Question: I have a table of items with a checkmark disclosure button, and I want to create a second table based off which of those are checked. I know I'm supposed to use the method , but I have no clue how to implement it.
So let's say this is my code, where do I enter the method and how is it implemented?
'''
@implementation RootViewController
@synthesize detailViewController;
#pragma mark -
#pragma mark View lifecycle
- (void)viewDidLoad {
[self createFlowerData];
[super viewDidLoad];
}
/*
- (void)viewWillAppear:(BOOL)animated {
[super viewWillAppear:animated];
}
*/
/*
- (void)viewDidAppear:(BOOL)animated {
[super viewDidAppear:animated];
}
*/
/*
- (void)viewWillDisappear:(BOOL)animated {
[super viewWillDisappear:animated];
}
*/
/*
- (void)viewDidDisappear:(BOOL)animated {
[super viewDidDisappear:animated];
}
*/
// Ensure that the view controller supports rotation and that the split view can therefore show in both portrait and landscape.
- (BOOL)shouldAutorotateToInterfaceOrientation:(UIInterfaceOrientation)interfaceOrientation {
return YES;
}
#pragma mark -
#pragma mark Size for popover
// The size the view should be when presented in a popover.
- (CGSize)contentSizeForViewInPopoverView {
return CGSizeMake(320.0, 600.0);
}
#pragma mark -
#pragma mark Table view data source
- (NSInteger)numberOfSectionsInTableView:(UITableView *)aTableView {
// Return the number of sections.
return [flowerSections count];
}
- (NSInteger)tableView:(UITableView *)aTableView numberOfRowsInSection:(NSInteger)section {
// Return the number of rows in the section.
return [[flowerData objectAtIndex:section] count];
}
- (UITableViewCell *)tableView:(UITableView *)tableView cellForRowAtIndexPath:(NSIndexPath *)indexPath {
static NSString *CellIdentifier = @"CellIdentifier";
// Dequeue or create a cell of the appropriate type.
UITableViewCell *cell = [tableView dequeueReusableCellWithIdentifier:CellIdentifier];
if (cell == nil) {
cell = [[[UITableViewCell alloc] initWithStyle:UITableViewCellStyleDefault reuseIdentifier:CellIdentifier] autorelease];
cell.accessoryType = UITableViewCellAccessoryCheckmark;
}
// Configure the cell.
[[cell textLabel] setText:[[[flowerData objectAtIndex:indexPath.section] objectAtIndex: indexPath.row] objectForKey:@"name"]];
[[cell imageView] setImage:[UIImage imageNamed:[[[flowerData objectAtIndex:indexPath.section] objectAtIndex: indexPath.row] objectForKey:@"picture"]]];
cell.accessoryType=UITableViewCellAccessoryDisclosureIndicator;
return cell;
}
- (NSString *)tableView:(UITableView *)tableView titleForHeaderInSection:(NSInteger)section {
return [flowerSections objectAtIndex:section];
}
- (void)createFlowerData {
NSMutableArray *redFlowers;
NSMutableArray *blueFlowers;
flowerSections=[[NSMutableArray alloc] initWithObjects:
@"Red Flowers",@"Blue Flowers",nil];
redFlowers=[[NSMutableArray alloc] init];
blueFlowers=[[NSMutableArray alloc] init];
[redFlowers addObject:[[NSMutableDictionary alloc]
initWithObjectsAndKeys:@"Poppy",@"name",
@"poppy.png",@"picture",
@"http://en.wikipedia.org/wiki/Poppy",@"url",nil]];
[redFlowers addObject:[[NSMutableDictionary alloc]
initWithObjectsAndKeys:@"Tulip",@"name",
@"tulip.png",@"picture",
@"http://en.wikipedia.org/wiki/Tulip",@"url",nil]];
[redFlowers addObject:[[NSMutableDictionary alloc]
initWithObjectsAndKeys:@"Gerbera",@"name",
@"gerbera.png",@"picture",
@"http://en.wikipedia.org/wiki/Gerbera",@"url",nil]];
[redFlowers addObject:[[NSMutableDictionary alloc]
initWithObjectsAndKeys:@"Peony",@"name",
@"peony.png",@"picture",
@"http://en.wikipedia.org/wiki/Peony",@"url",nil]];
[redFlowers addObject:[[NSMutableDictionary alloc]
initWithObjectsAndKeys:@"Rose",@"name",
@"rose.png",@"picture",
@"http://en.wikipedia.org/wiki/Rose",@"url",nil]];
[redFlowers addObject:[[NSMutableDictionary alloc]
initWithObjectsAndKeys:@"Hollyhock",@"name",
@"hollyhock.png",@"picture",
@"http://en.wikipedia.org/wiki/Hollyhock",
@"url",nil]];
[redFlowers addObject:[[NSMutableDictionary alloc]
initWithObjectsAndKeys:@"Straw Flower",@"name",
@"strawflower.png",@"picture",
@"http://en.wikipedia.org/wiki/Strawflower",
@"url",nil]];
[blueFlowers addObject:[[NSMutableDictionary alloc]
initWithObjectsAndKeys:@"Hyacinth",@"name",
@"hyacinth.png",@"picture",
@"http://en.wikipedia.org/wiki/Hyacinth_(flower)",
@"url",nil]];
[blueFlowers addObject:[[NSMutableDictionary alloc]
initWithObjectsAndKeys:@"Hydrangea",@"name",
@"hydrangea.png",@"picture",
@"http://en.wikipedia.org/wiki/Hydrangea",
@"url",nil]];
[blueFlowers addObject:[[NSMutableDictionary alloc]
initWithObjectsAndKeys:@"Sea Holly",@"name",
@"seaholly.png",@"picture",
@"http://en.wikipedia.org/wiki/Sea_holly",
@"url",nil]];
[blueFlowers addObject:[[NSMutableDictionary alloc]
initWithObjectsAndKeys:@"Grape Hyacinth",@"name",
@"grapehyacinth.png",@"picture",
@"http://en.wikipedia.org/wiki/Grape_hyacinth",
@"url",nil]];
[blueFlowers addObject:[[NSMutableDictionary alloc]
initWithObjectsAndKeys:@"Phlox",@"name",
@"phlox.png",@"picture",
@"http://en.wikipedia.org/wiki/Phlox",@"url",nil]];
[blueFlowers addObject:[[NSMutableDictionary alloc]
initWithObjectsAndKeys:@"Pin Cushion Flower",@"name",
@"pincushionflower.png",@"picture",
@"http://en.wikipedia.org/wiki/Scabious",
@"url",nil]];
[blueFlowers addObject:[[NSMutableDictionary alloc]
initWithObjectsAndKeys:@"Iris",@"name",
@"iris.png",@"picture",
@"http://en.wikipedia.org/wiki/Iris_(plant)",
@"url",nil]];
flowerData=[[NSMutableArray alloc] initWithObjects:
redFlowers,blueFlowers,nil];
[redFlowers release];
[blueFlowers release];
}
/*
// Override to support conditional editing of the table view.
- (BOOL)tableView:(UITableView *)tableView canEditRowAtIndexPath:(NSIndexPath *)indexPath {
// Return NO if you do not want the specified item to be editable.
return YES;
}
*/
/*
// Override to support editing the table view.
- (void)tableView:(UITableView *)tableView commitEditingStyle:(UITableViewCellEditingStyle)editingStyle forRowAtIndexPath:(NSIndexPath *)indexPath {
if (editingStyle == UITableViewCellEditingStyleDelete) {
// Delete the row from the data source
[tableView deleteRowsAtIndexPaths:[NSArray arrayWithObject:indexPath] withRowAnimation:YES];
}
else if (editingStyle == UITableViewCellEditingStyleInsert) {
// Create a new instance of the appropriate class, insert it into the array, and add a new row to the table view
}
}
*/
/*
// Override to support rearranging the table view.
- (void)tableView:(UITableView *)tableView moveRowAtIndexPath:(NSIndexPath *)fromIndexPath toIndexPath:(NSIndexPath *)toIndexPath {
}
*/
/*
// Override to support conditional rearranging of the table view.
- (BOOL)tableView:(UITableView *)tableView canMoveRowAtIndexPath:(NSIndexPath *)indexPath {
// Return NO if you do not want the item to be re-orderable.
return YES;
}
*/
- (CGFloat)tableView:(UITableView *)tableView heightForRowAtIndexPath:(NSIndexPath *)indexPath {
return 75.0;
}
#pragma mark -
#pragma mark Table view delegate
- (void)tableView:(UITableView *)aTableView didSelectRowAtIndexPath:(NSIndexPath *)indexPath {
/*
When a row is selected, set the detail view controller's detail item to the item associated with the selected row.
*/
detailViewController.detailItem =
[[flowerData objectAtIndex:indexPath.section]
objectAtIndex: indexPath.row];
}
#pragma mark -
#pragma mark Memory management
- (void)didReceiveMemoryWarning {
// Releases the view if it doesn't have a superview.
[super didReceiveMemoryWarning];
// Relinquish ownership any cached data, images, etc. that aren't in use.
}
- (void)viewDidUnload {
// Relinquish ownership of anything that can be recreated in viewDidLoad or on demand.
// For example: self.myOutlet = nil;
}
- (void)dealloc {
[flowerData release];
[flowerSections release];
[detailViewController release];
[super dealloc];
}
'''
Ultimately I want it something like in this image, where the items checked off on the right appear as a new table on the left:

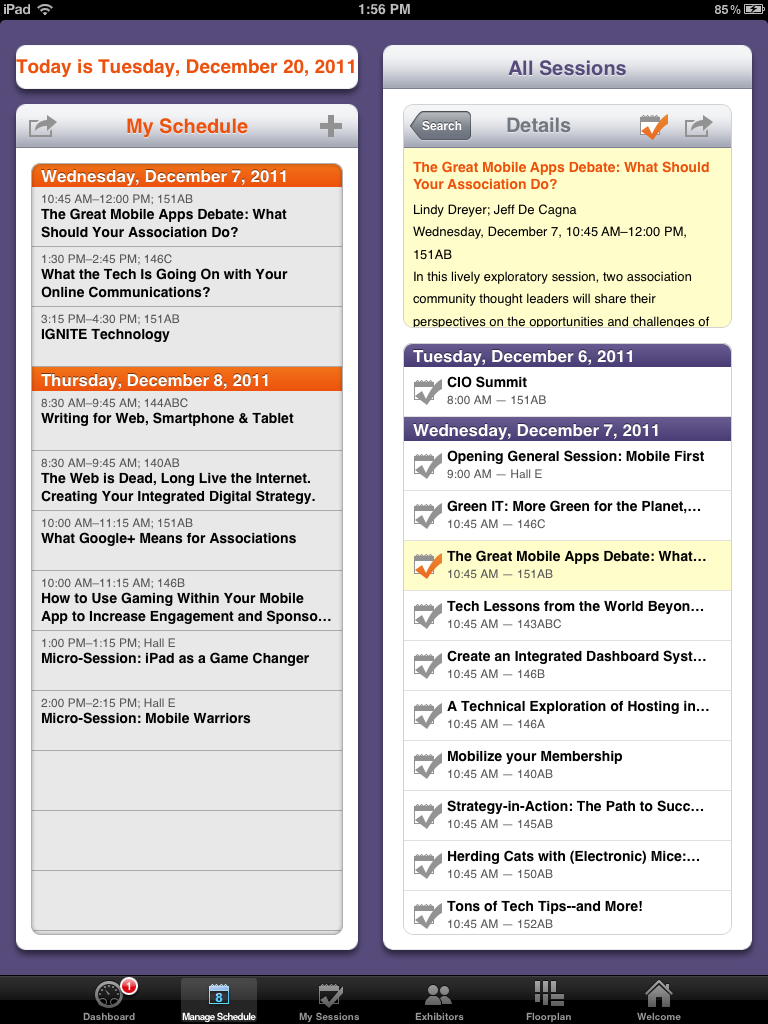
Answer: I haven't tried but this should get you well on your way to solve your problem:
1. Create a NSMutableArray to hold your selected rows: selectedRowsArray
2. Implement tableview:didSelectRowAtIndexPath: delegate method:
3. Inside this method, get a reference to the selected cell with UITableViewCell *cell = [self.tableview cellForRowAtIndexPath:indexPath].
4. Check if the cell already has a checkmark in it, if NO, add the checkmark and add the object you are interested in to the mutable array...
Ex:
'''
if (cell.accessoryType != UITableViewCellAccessoryCheckmark)
{
cell.accessoryType = UITableViewCellAccessoryCheckmark;
[selectedRowsArray addObject:THE_OBJECT];
} else {
cell.accessoryType = UITableViewCellAccessoryNone;
[selectedRowsArray removeObject:THE_OBJECT];
}
'''
Now you can use the mutable array to populate the other tableview with data. Remember to call 'reloadData' on the tableview every time you add or remove an object from the array.